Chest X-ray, PA view. Patient: 59 years old, sex F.
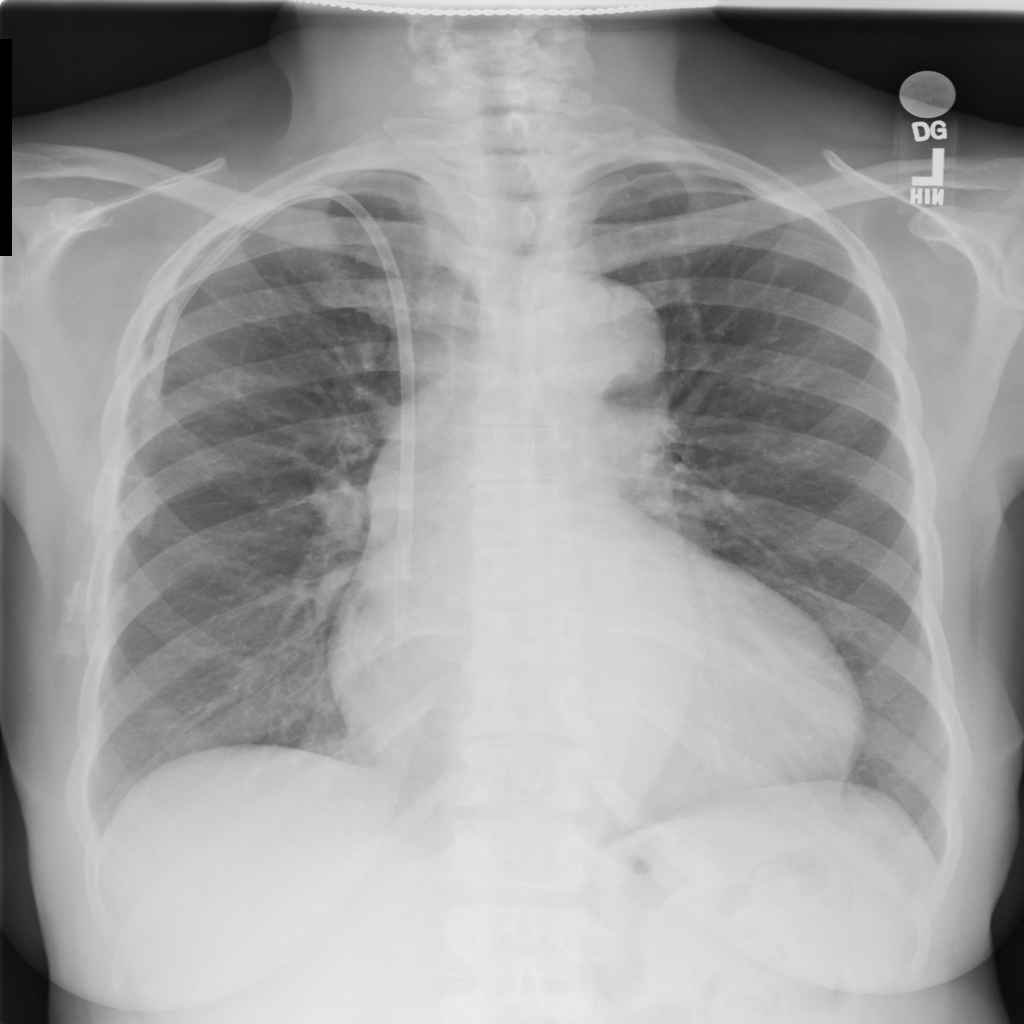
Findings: Cardiomegaly